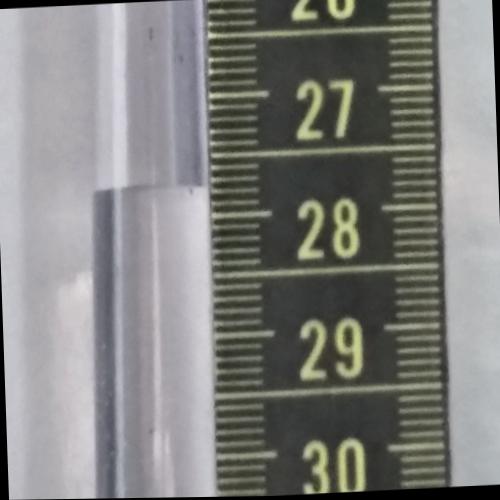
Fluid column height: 27.8 cm